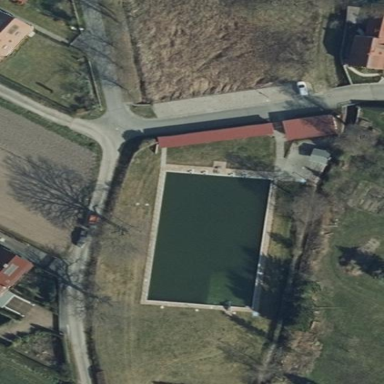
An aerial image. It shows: Swimming pool located in leisure land.